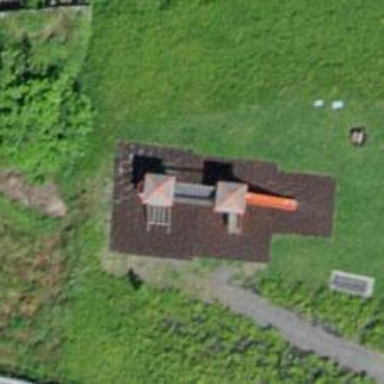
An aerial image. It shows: Playground on grassy land.